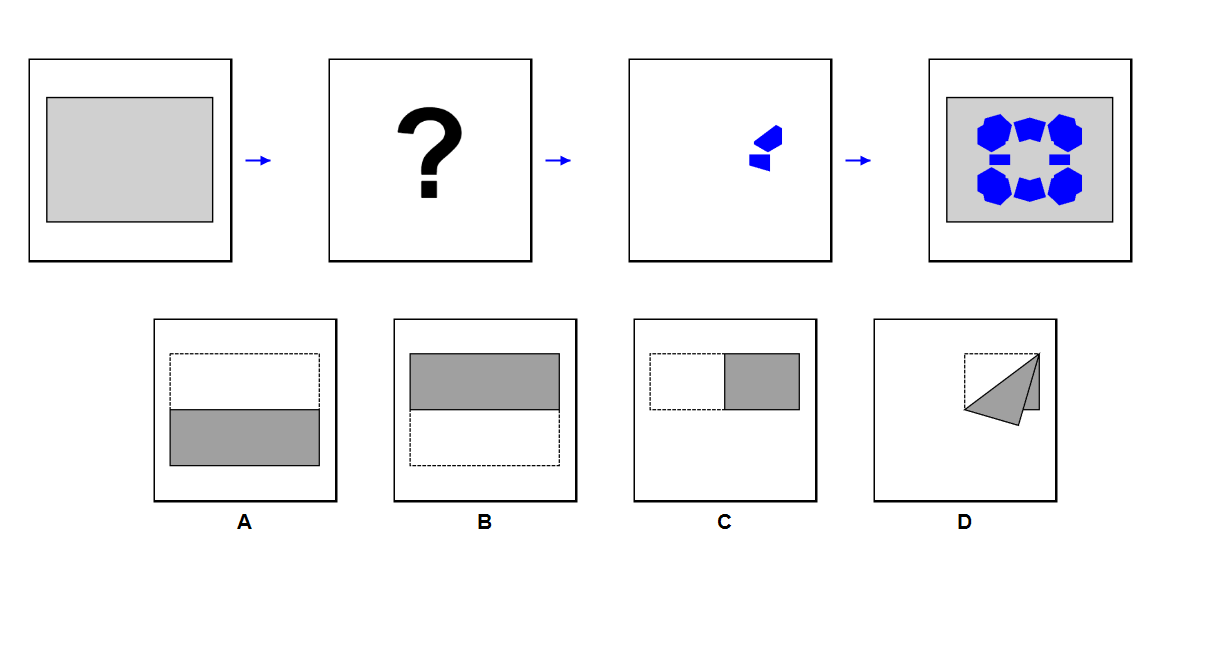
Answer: A